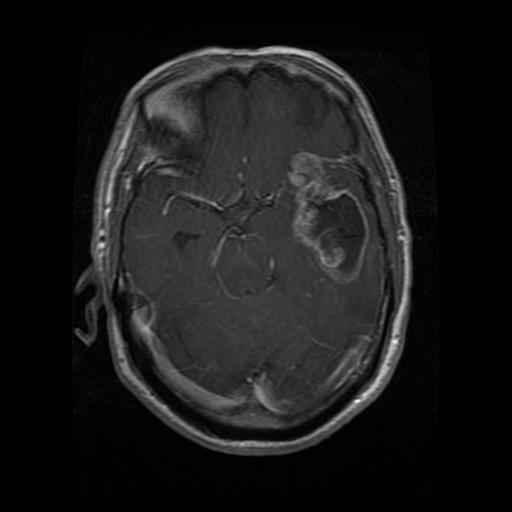
Label: glioma